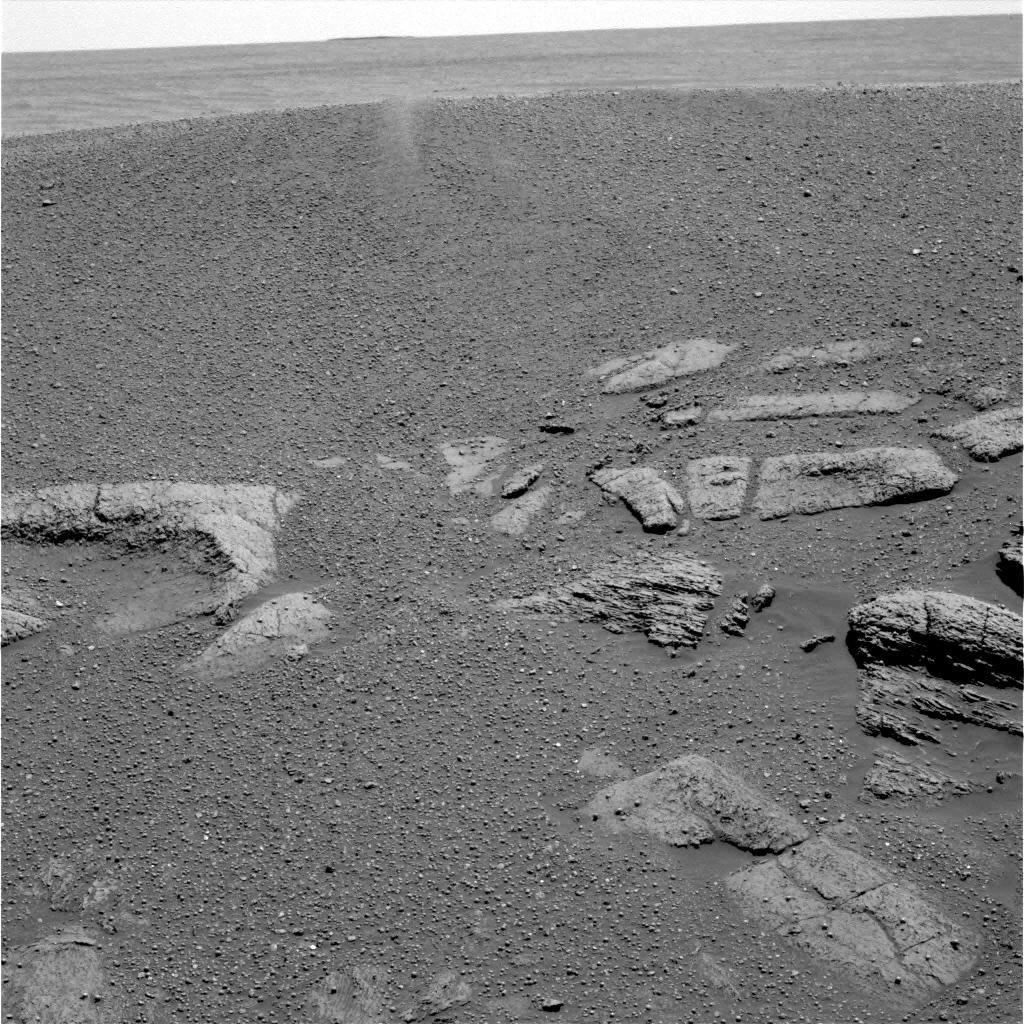
Terrain classes present: Bedrock, Gravel / Sand / Soil, Rock, Shadow, Sky / Distant Mountains